Aerial crown-view tile of a tropical tree (Barro Colorado Island, Panama), acquired 20240813:
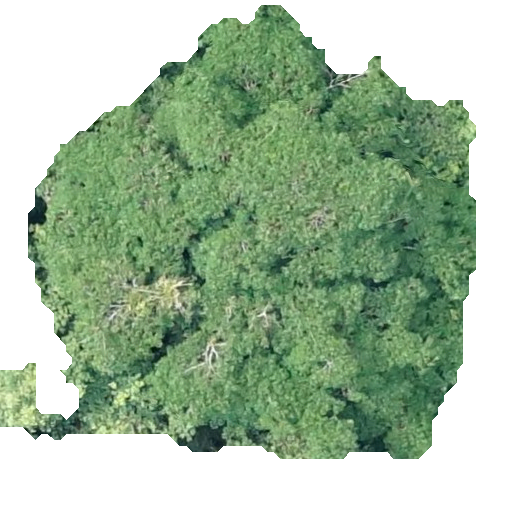
Species: Hura crepitans
GBIF accepted scientific name: Hura crepitans
Crown area: 236.009 m²